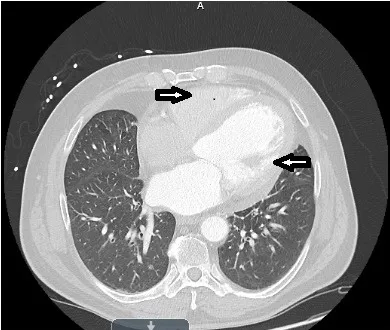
CT of chest with IV contrast showing left ventricular and right ventricular enlargement.
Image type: radiology (ct)